Question:
Hi. If you look at the image above, you will see a set of very weird-looking characters displayed along with some Latin characters. The weird ones are Eritrean characters. They are the characters we use in my country. So, to go strait to the point, I am hoping to create even the simplest possible bit of software or maybe even a batch file (if possible) to help me make these characters applicable on the web and make PCs understand and display them when being typed. Just like Arabic, Hindu, Chinese... characters are used. I think, since the question of 'creating a language' is often rare or because I may not know the correct term to use, when I searched the internet to find any tutorial or even a freelancer or anything, all I got was... nothing. So, I am hoping, if anyone can give me a step-by-step guide, or even just a clue about how to create this, would be very helpful.
Thanks.
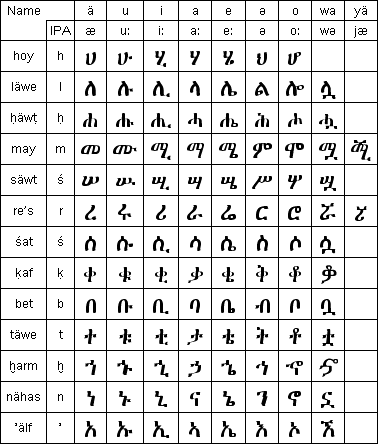
Answer: Your question asks "how to create a language", so I will describe all the pieces that need to be in place for a new language (or more accurately, writing system). You ask specifically about the Eritrean alphabet, so I will provide specific examples of how that is supported on modern systems, and try to provide you pointers for the pieces you are missing. The answer is long, and provides lots of links, to support the two explanations.
To work with a script like <URL>.
Now, Unicode is just a <URL> will offer you "Unicode" as an encoding, when they mean UTF-16; you want to make sure to choose UTF-8, as it's more efficient and more compatible with a wider variety of software.
If you are using encodings that don't cover the full range of Unicode, or you don't have a good way to type those characters, and you are writing HTML or XML, you can use <URL>.
Now that you have a character set, and a way of encoding it, you need a way to display it. Some scripts are easier to display in others. For all scripts, you need a <URL>.
Luckily, Ge'ez is a fairly simple writing system, that doesn't require any specialized rending support or advanced font systems. Each of the characters is a separate glyph, and it doesn't require any reordering. So a normal <URL>, or other similar software.
For Ethiopic, you don't need to create your own. There are <URL>.
Once you have the font, you will be able to view Ethiopic characters. But other people reading your documents might not have those fonts (if they are using an older version of Windows or Mac OS X, if they didn't install all of the fonts that came with Windows, or the like), in which case the characters will probably show up as boxes or question marks on their machine. You could give those people a redistributable font like Abyssinica SIL, or they could buy a font that includes Ethiopic characters, but that can be inconvenient. For working with word processor documents or plain text, that's probably the best you can do; they will need the font installed on their computer to be able to display the text. If you create a PDF on your computer, it should embed the fonts that it needs to display the text, so creating a PDF can be a convenient way to include uncommon fonts with your document.
On a web page, you can use <URL> on your server in the same directory as your CSS, and include the following in your CSS:
'''
@font-face {
font-family: 'abyssinica_silregular';
src: url('abyssinicasil-r.eot');
src: url('abyssinicasil-r.eot?#iefix') format('embedded-opentype'),
url('abyssinicasil-r.woff') format('woff'),
url('abyssinicasil-r.ttf') format('truetype'),
url('abyssinicasil-r.svg#abyssinica_silregular') format('svg');
font-weight: normal;
font-style: normal;
}
'''
Now that you know how to encode Ethiopic, view Ethiopic characters, and share documents containing Ethiopic characters, you are probably going to want to type them into documents. If you are using HTML, you could just type the numeric character reference described above. In other documents, you could just copy and paste the characters from a chart of all of them, like the Wikipedia page. But that would become pretty cumbersome. Depending on your system and settings, you can also use <URL> to enter arbitrary Unicode characters, but that is also cumbersome.
To fully support typing a script on your computer, you need a <URL>.
If you need more characters than can be supported with modifiers and dead keys, like typing Chinese or Japanese, then you need a full-fledged input method. An input method allows you to run arbitrary code to map what someone types into the text it produces; for example, in a Japanese input method, you may type a phonetic representation of what you you are writing, and it will show you a drop down list of possible characters that match that representation, allowing you to choose the appropriate ones. Windows provides the <URL>.
The <URL>; you could try adapting their Amharic support for Tigrinya.
If you just need to support input on a web site, you could do this in JavaScript, by writing an input method in JavaScript that transliterates from what someone types into Ethiopic. I do not know of any existing frameworks for doing this; however, I have found <URL>, which helps provide an interface between web apps and native IMEs, as well as JavaScript based IMEs. Given that it's still a draft, I don't know if it is yet supported anywhere.
With all the above (a character set, encoding, fonts, rendering support, and an input method), you will be able to create, share, and view documents in your script. If that's all you need, great; the above will allow you to work with documents in a given script. But for full support for a language on your computer, not just its script or writing system, there are two more pieces that you need: a <URL> for your language.
A locale specifies how programs should manipulate text in a given script, language, culture, and/or encoding. There are many common text processing operations that programs do: displaying numbers, displaying dates and times, sorting strings or names, and so on. How these should work can differ based on the language, script, and culture of the person using the program; for instance, in Swedish "u" is sorted along with "y", while in English and German it's sorted along with "u". Differences may not be based on language: both Mexico and Spain use Spanish, but in Mexico numbers are displayed with '.' as the decimal separator (1 1/2 is written "1.5"), while in Spain ',' is used as the decimal separator (1 1/2 is written "1,5"). A locale specifies all of these rules. Because the locale can vary based on language, culture, and sometimes other factors, the language and country are usually used to specify the locale, and other information can be used as well.
The most widely used standard for naming locales is <URL>, and so Serbian in Serbia can be either sr-Latn-CS or sr-Cyrl-CS. Tigrinya in Eritrea is written ti-ER.
There are a variety of different formats for defining the rules that a particular locale has. Windows uses NLP files, a custom format that can be created with <URL>.
Finally, for full support of a language, you need to translate the software itself into that language. There are, of course, many pieces of software, and each one contains many strings that need to be translated. Some software is not designed to be translated; it has not been <URL>. Some software can only be translated by whoever created it; the strings are built into the program and cannot be easily modified by a third party. But it is possible to localize some software, translating it to your language and culture. If the software has already been localized for several other languages and cultures, it is likely to be flexible enough to support a new language, and if it uses formats that are easily modifiable for localization information, it can be modified by third parties.
For instance, applications on Mac OS X store their localization data in separate files within the application bundle. There is a tool called AppleGlot (you need to register for the <URL>.
Of course, no one person can do all of the above; it takes many people working together to build support for a new language on modern computer systems. This is all intended to be a high-level tour of all of the components that go into language support for a given language, with references that will help you follow up on whichever aspects you would like to work on, as well as demonstrate what already works for Tigrinya and the Ge'ez script.